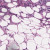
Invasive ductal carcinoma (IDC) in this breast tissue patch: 0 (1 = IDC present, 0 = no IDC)